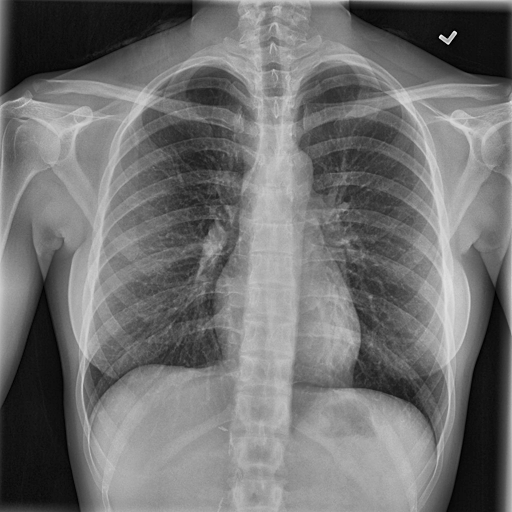
Finding: NORMAL